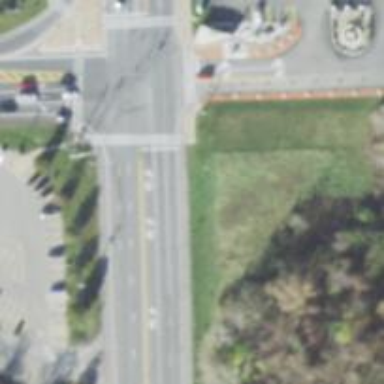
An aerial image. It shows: Marked crossing on the road.